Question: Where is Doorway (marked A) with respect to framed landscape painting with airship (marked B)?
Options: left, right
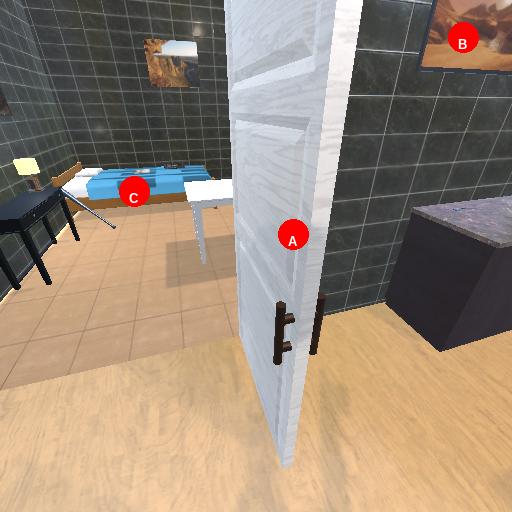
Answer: left